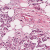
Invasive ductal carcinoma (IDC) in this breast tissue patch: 1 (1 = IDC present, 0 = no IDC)